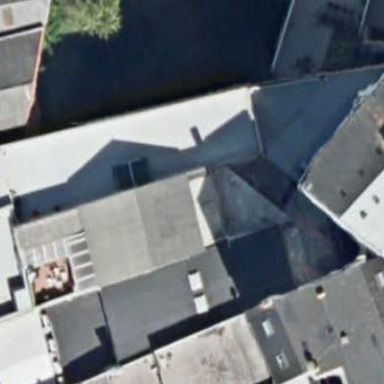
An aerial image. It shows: Warehouse building.